Aerial crown-view tile of a tropical tree (Barro Colorado Island, Panama), acquired 20250317:
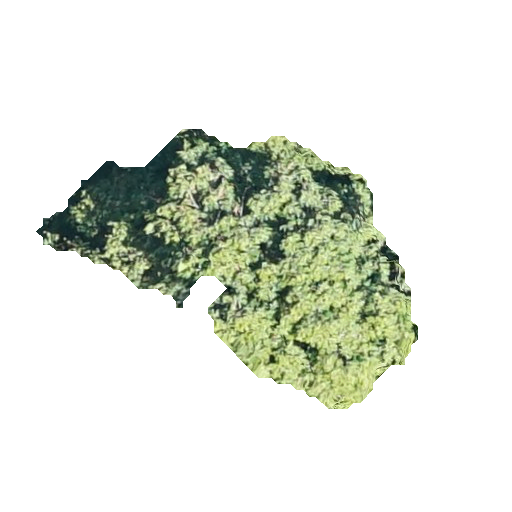
Species: Guarea guidonia
GBIF accepted scientific name: Guarea guidonia
Crown area: 87.061 m²